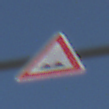
Verkehrszeichen: UnebeneFahrbahn
Umgebung: Outdoor, Nature
Tageszeit: Midday
Wetter: Clear
Licht: Natural
Jahreszeit: NotSpecified
Kontrast: HighContrast